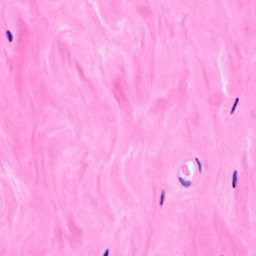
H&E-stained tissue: Breast